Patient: sex F, age 43
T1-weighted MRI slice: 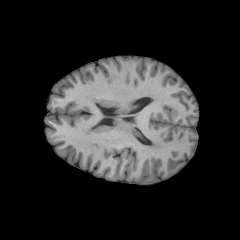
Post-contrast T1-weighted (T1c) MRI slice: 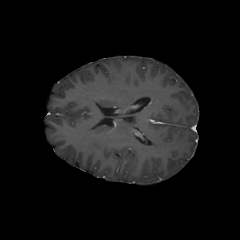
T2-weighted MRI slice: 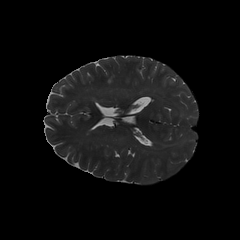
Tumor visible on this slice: yes
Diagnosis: Astrocytoma, IDH-wildtype
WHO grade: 3